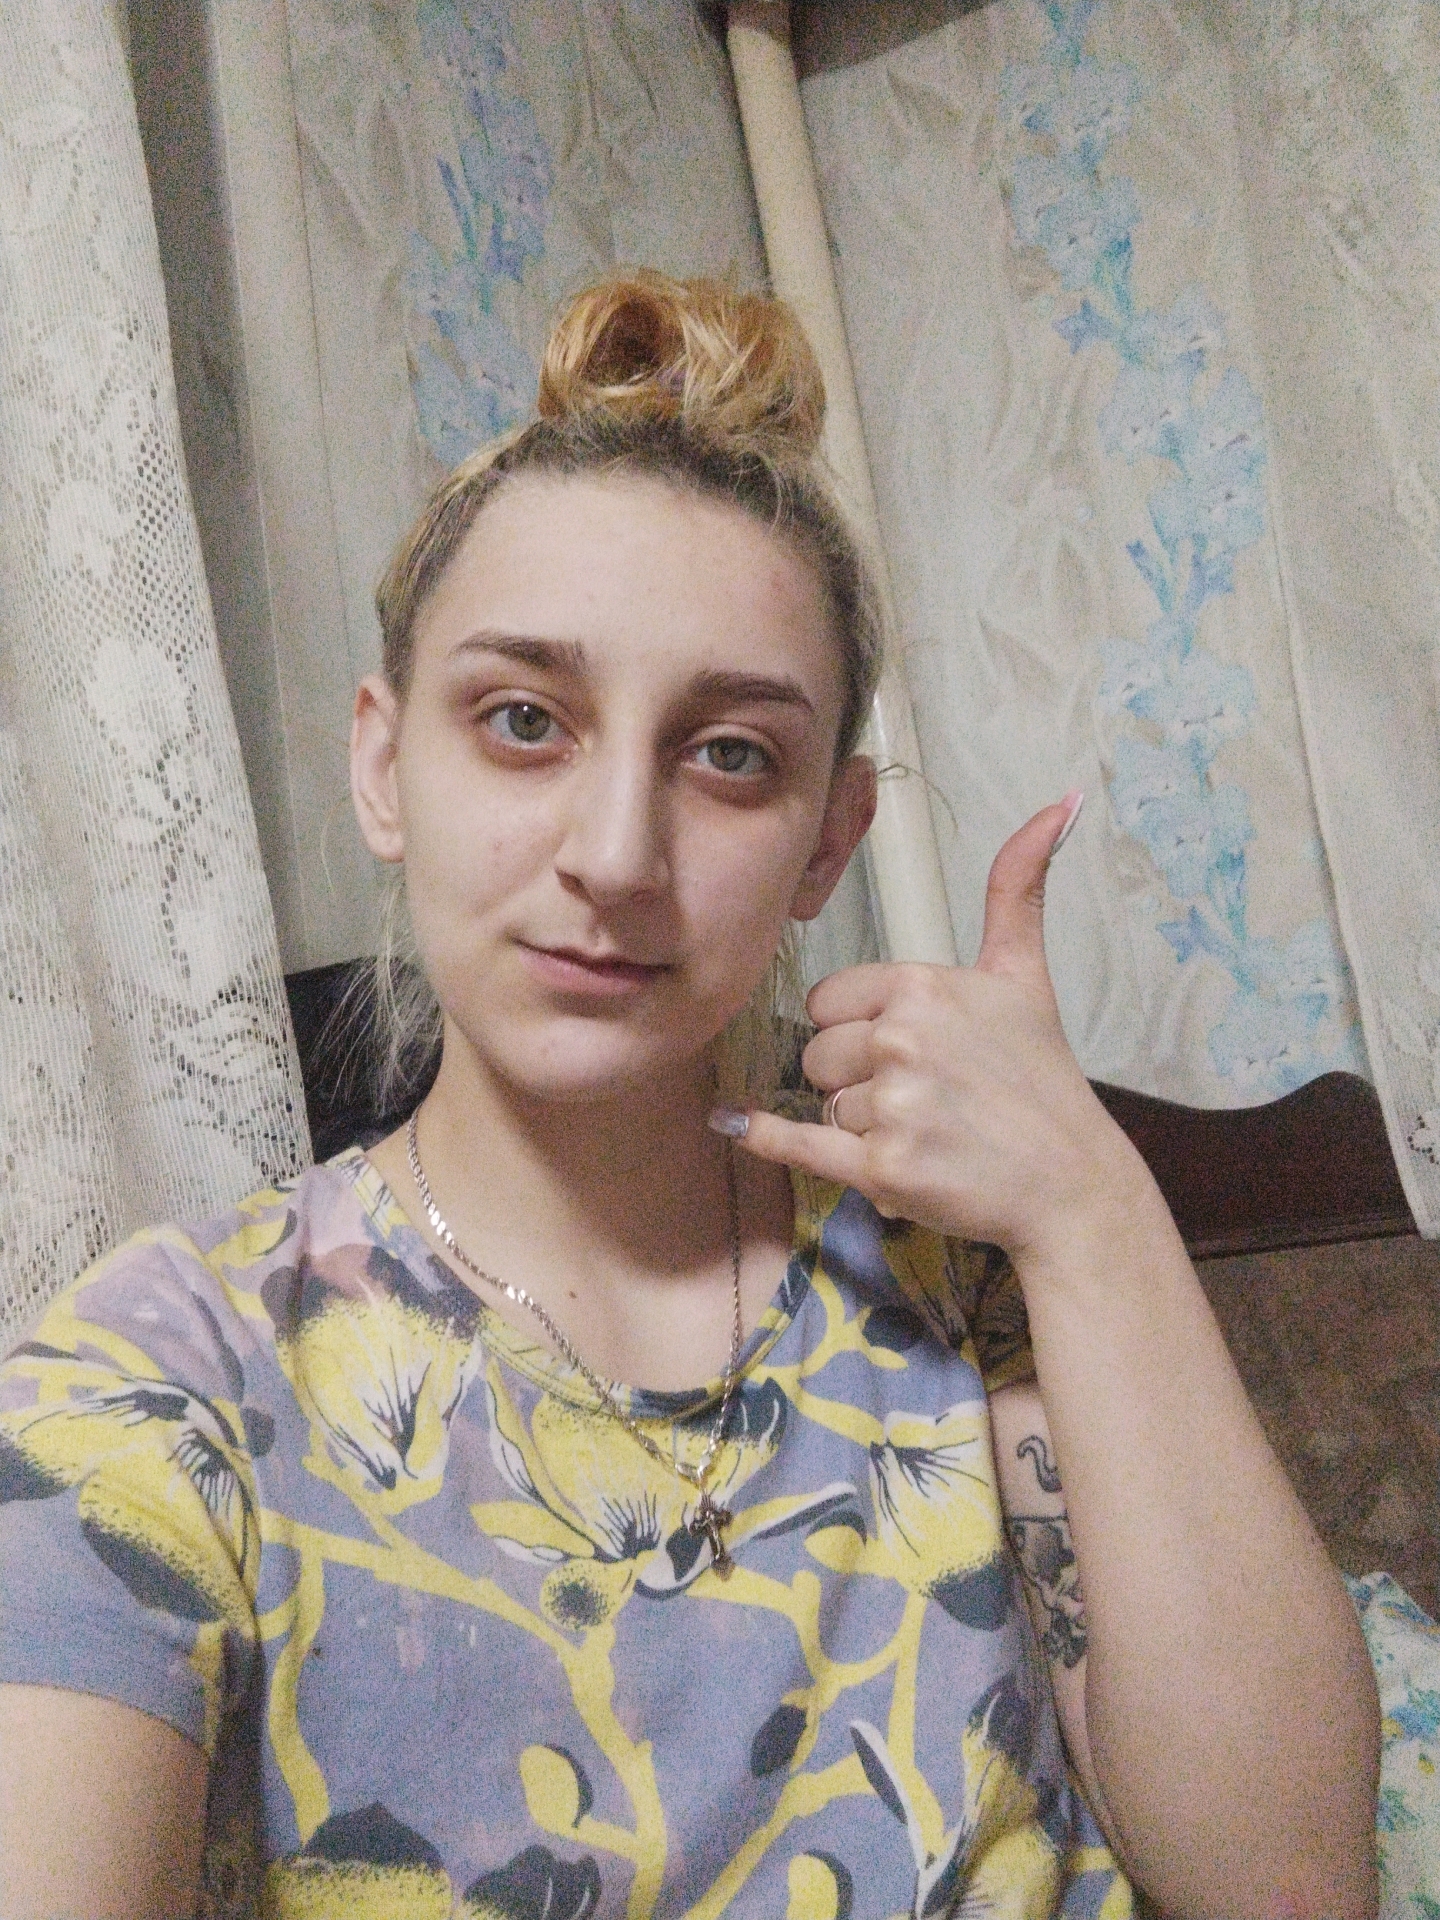
Label: noise